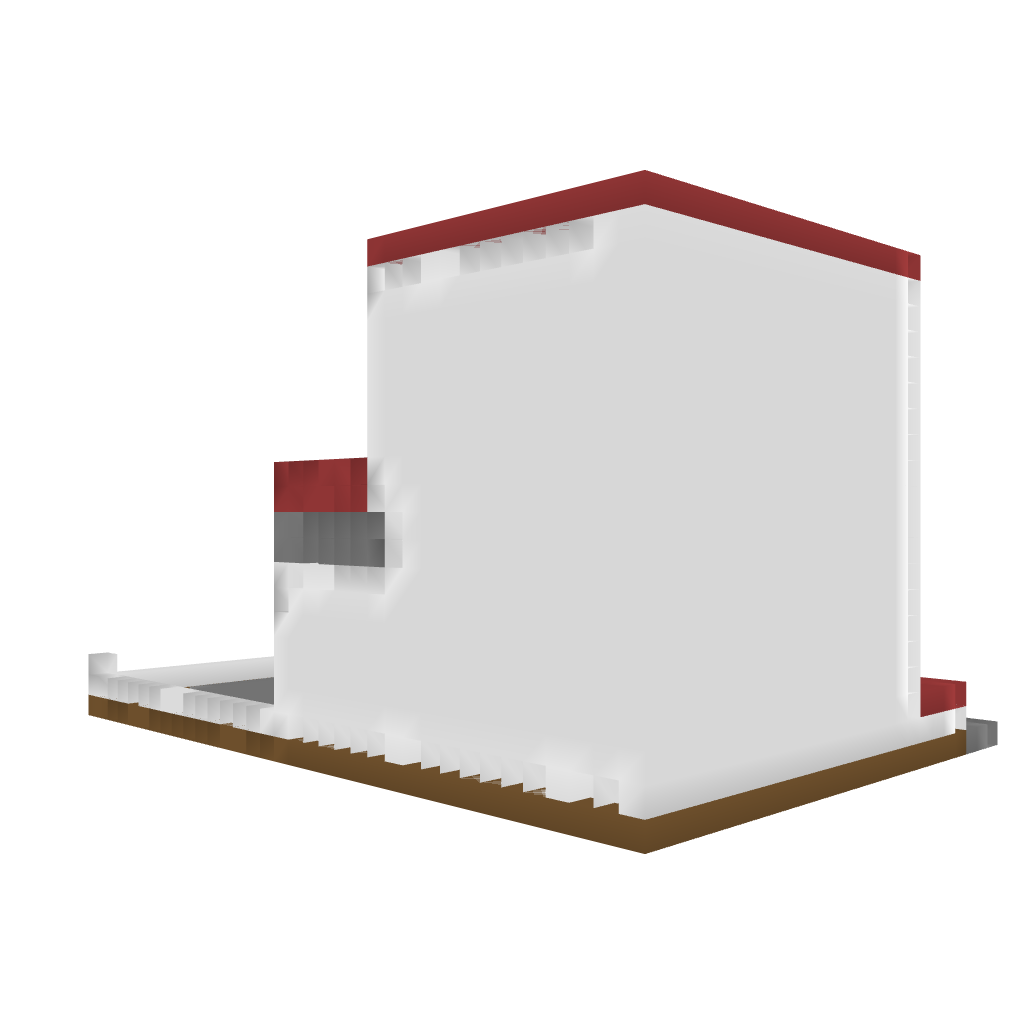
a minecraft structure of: A Modern Home bad low quality